RGB frame:
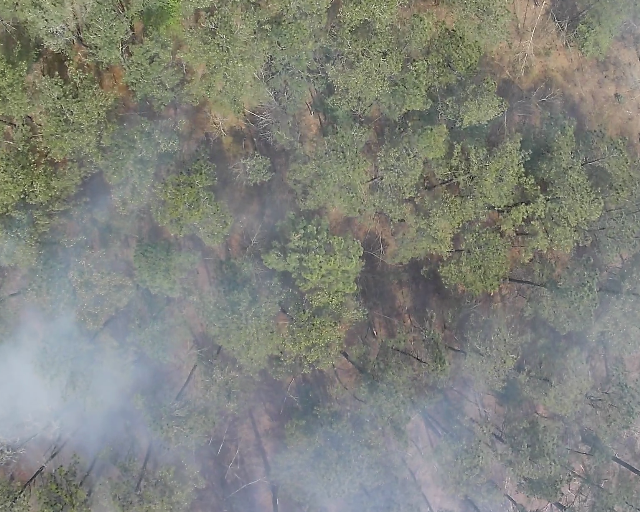
Thermal frame:
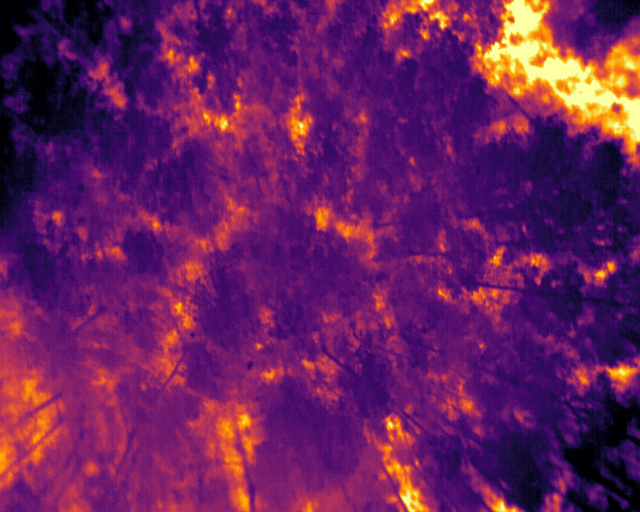
Captured: 2026-02-26 02:28:02
Pixels at or above 80 °C: 0 (fraction of frame: 0)